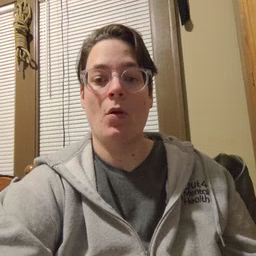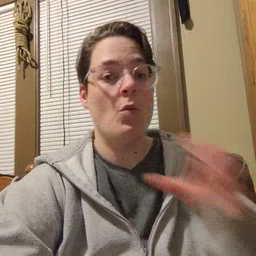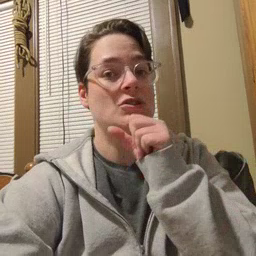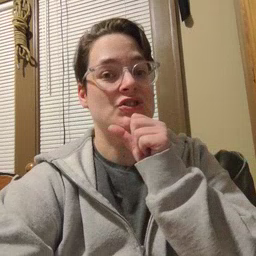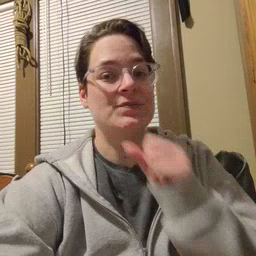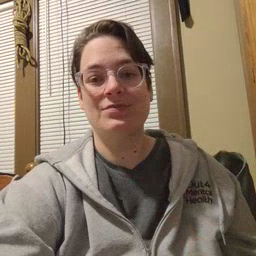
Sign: orange